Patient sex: F
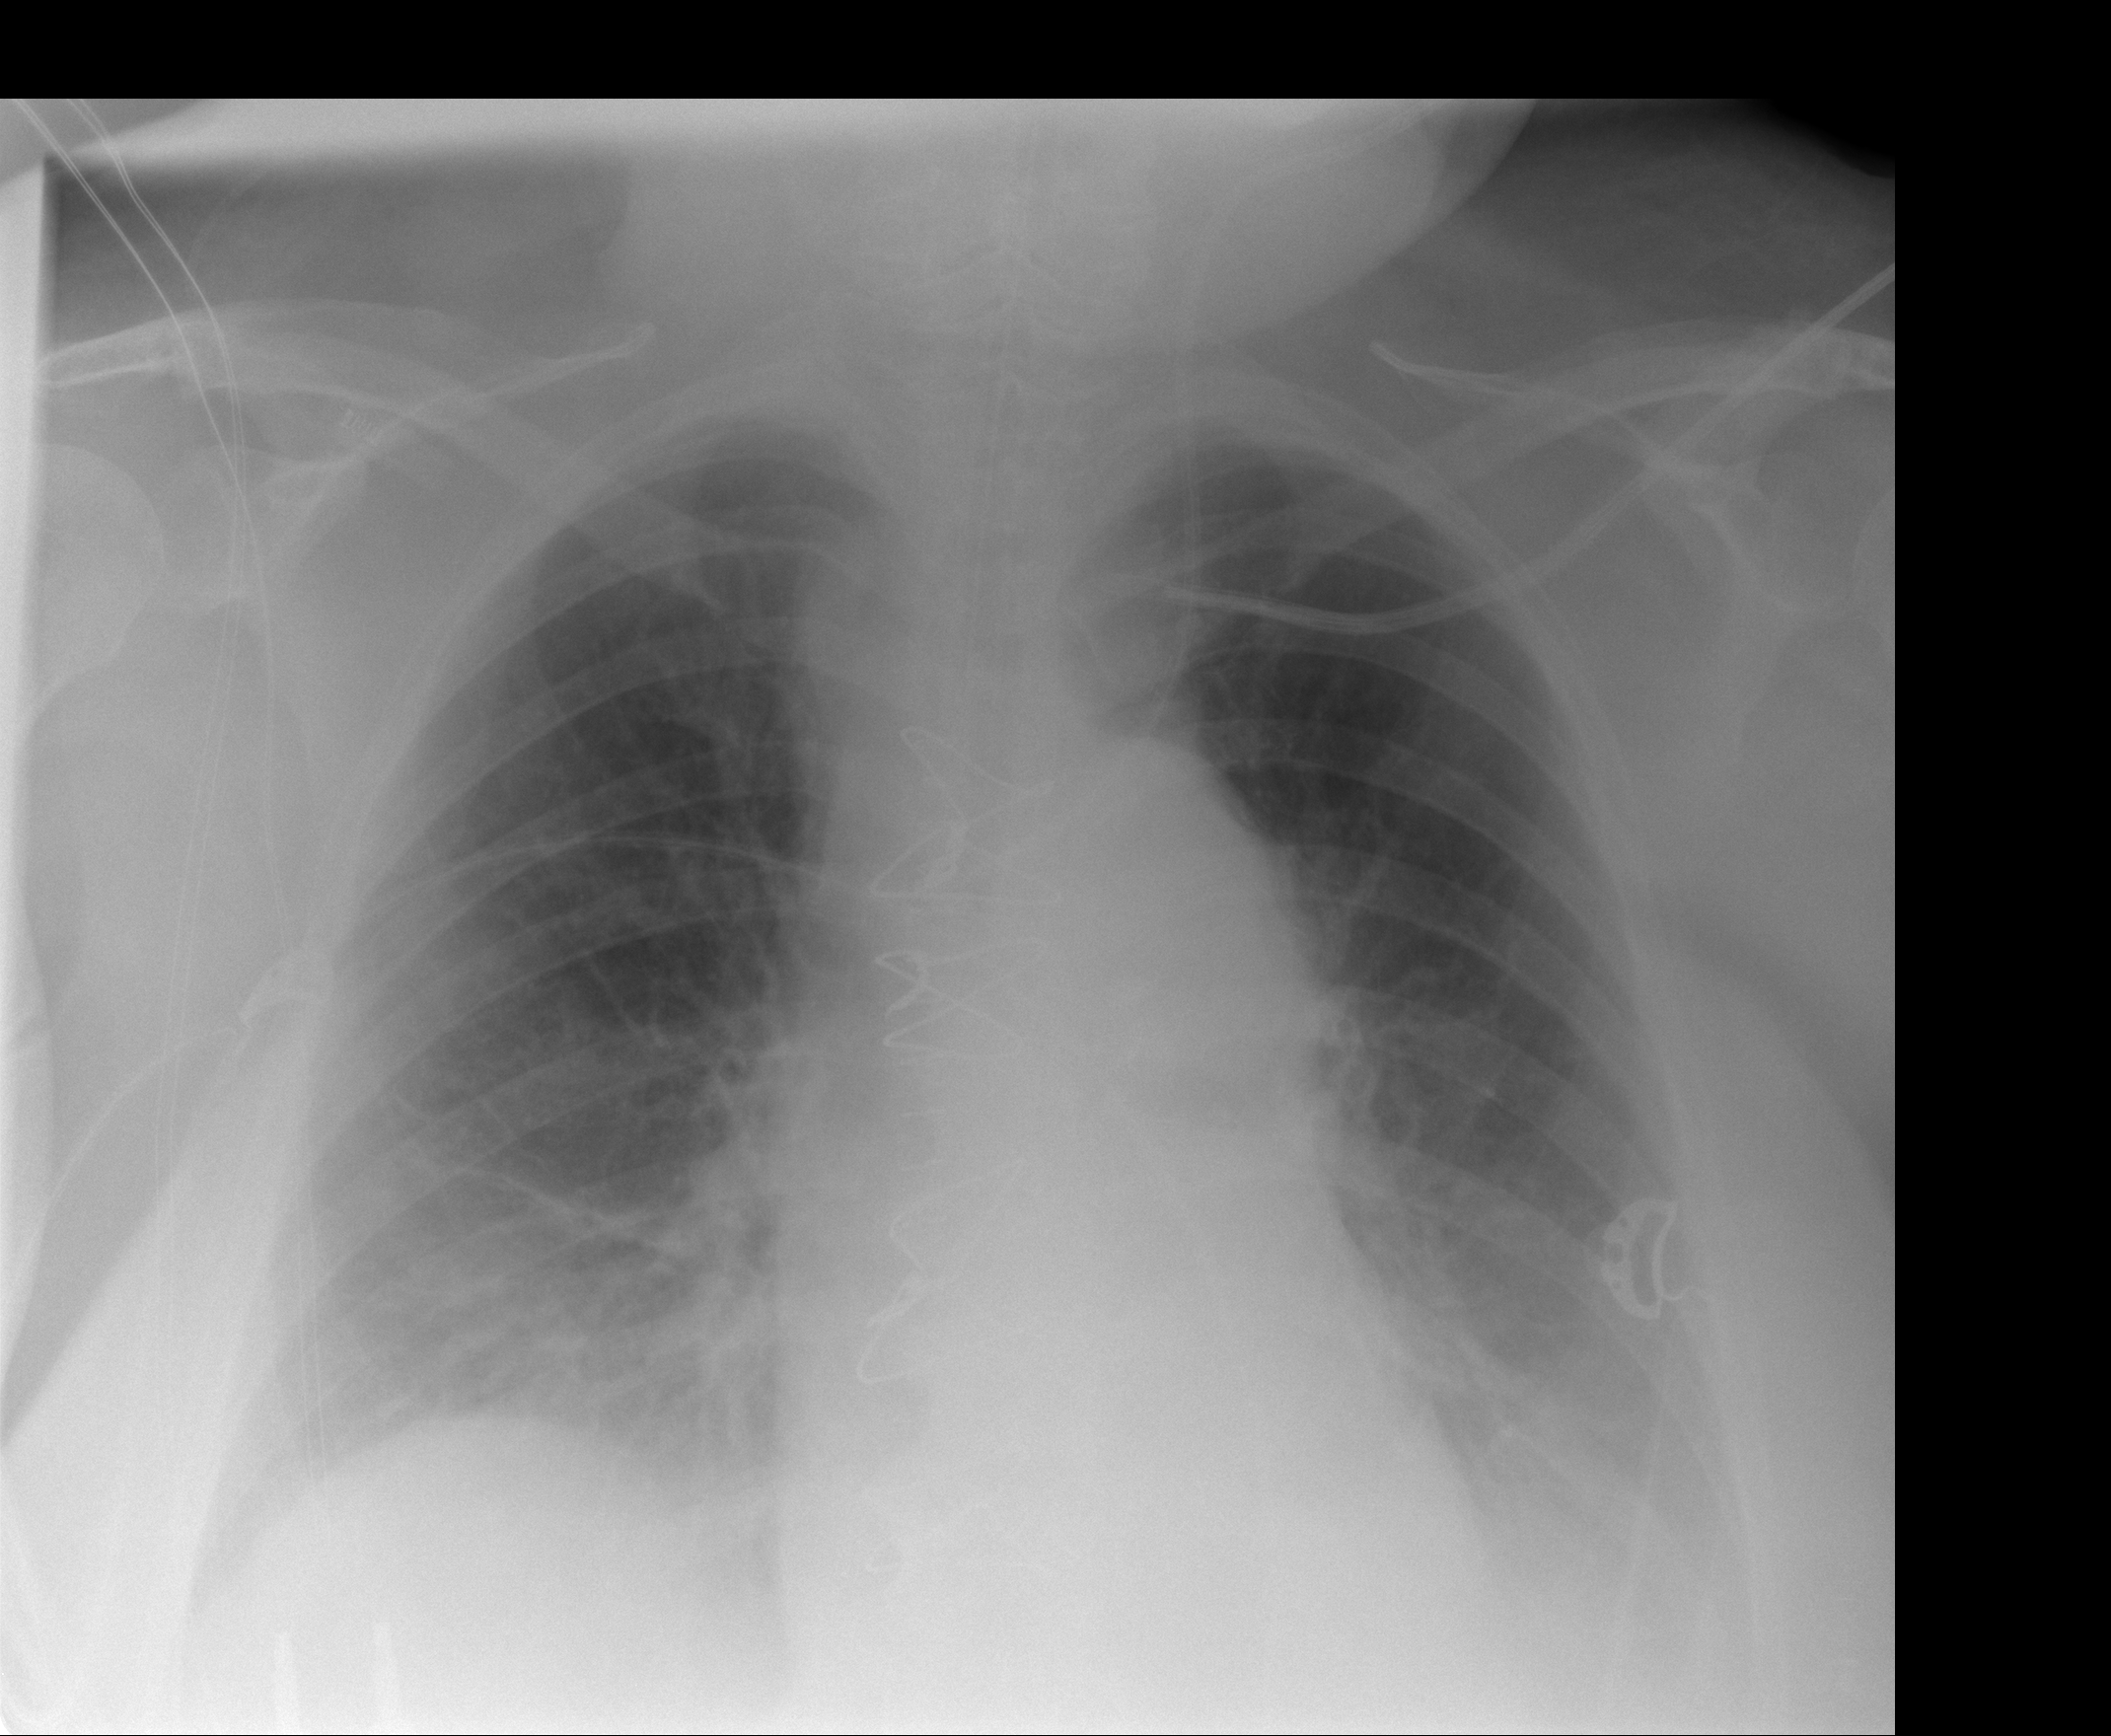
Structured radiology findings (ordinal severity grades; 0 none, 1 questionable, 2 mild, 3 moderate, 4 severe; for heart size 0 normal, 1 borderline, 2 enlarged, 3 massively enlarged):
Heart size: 1
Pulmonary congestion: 2
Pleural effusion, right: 2
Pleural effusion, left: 2
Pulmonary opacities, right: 0
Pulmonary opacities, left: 0
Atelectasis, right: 2
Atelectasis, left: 2